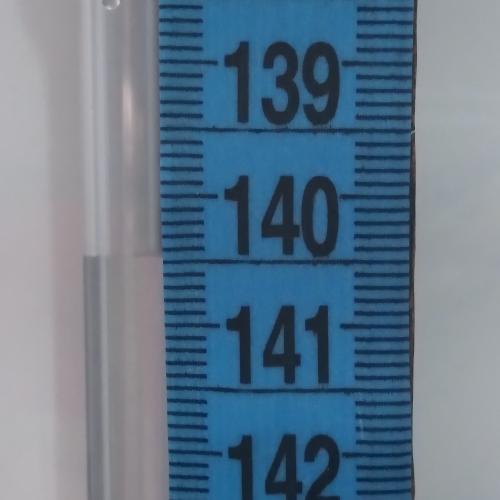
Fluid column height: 140.5 cm